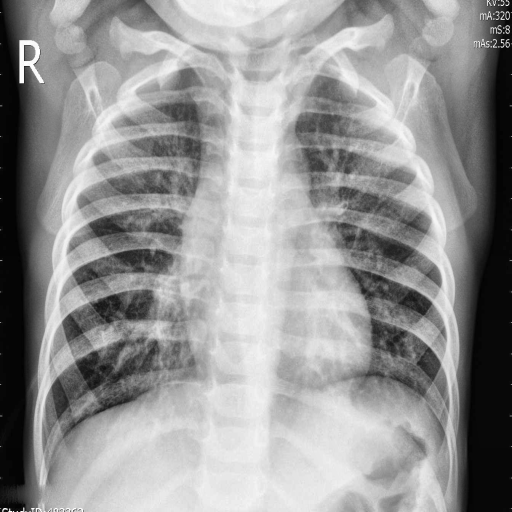
Finding: PNEUMONIA